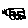
Label: car